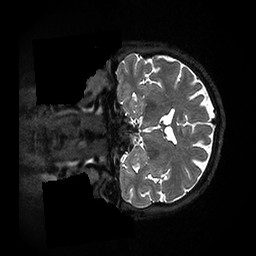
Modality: T2w
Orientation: coronal
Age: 65
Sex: female
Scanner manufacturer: ge
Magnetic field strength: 3 T
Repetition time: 3.202 s
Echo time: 0.06568 s